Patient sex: M
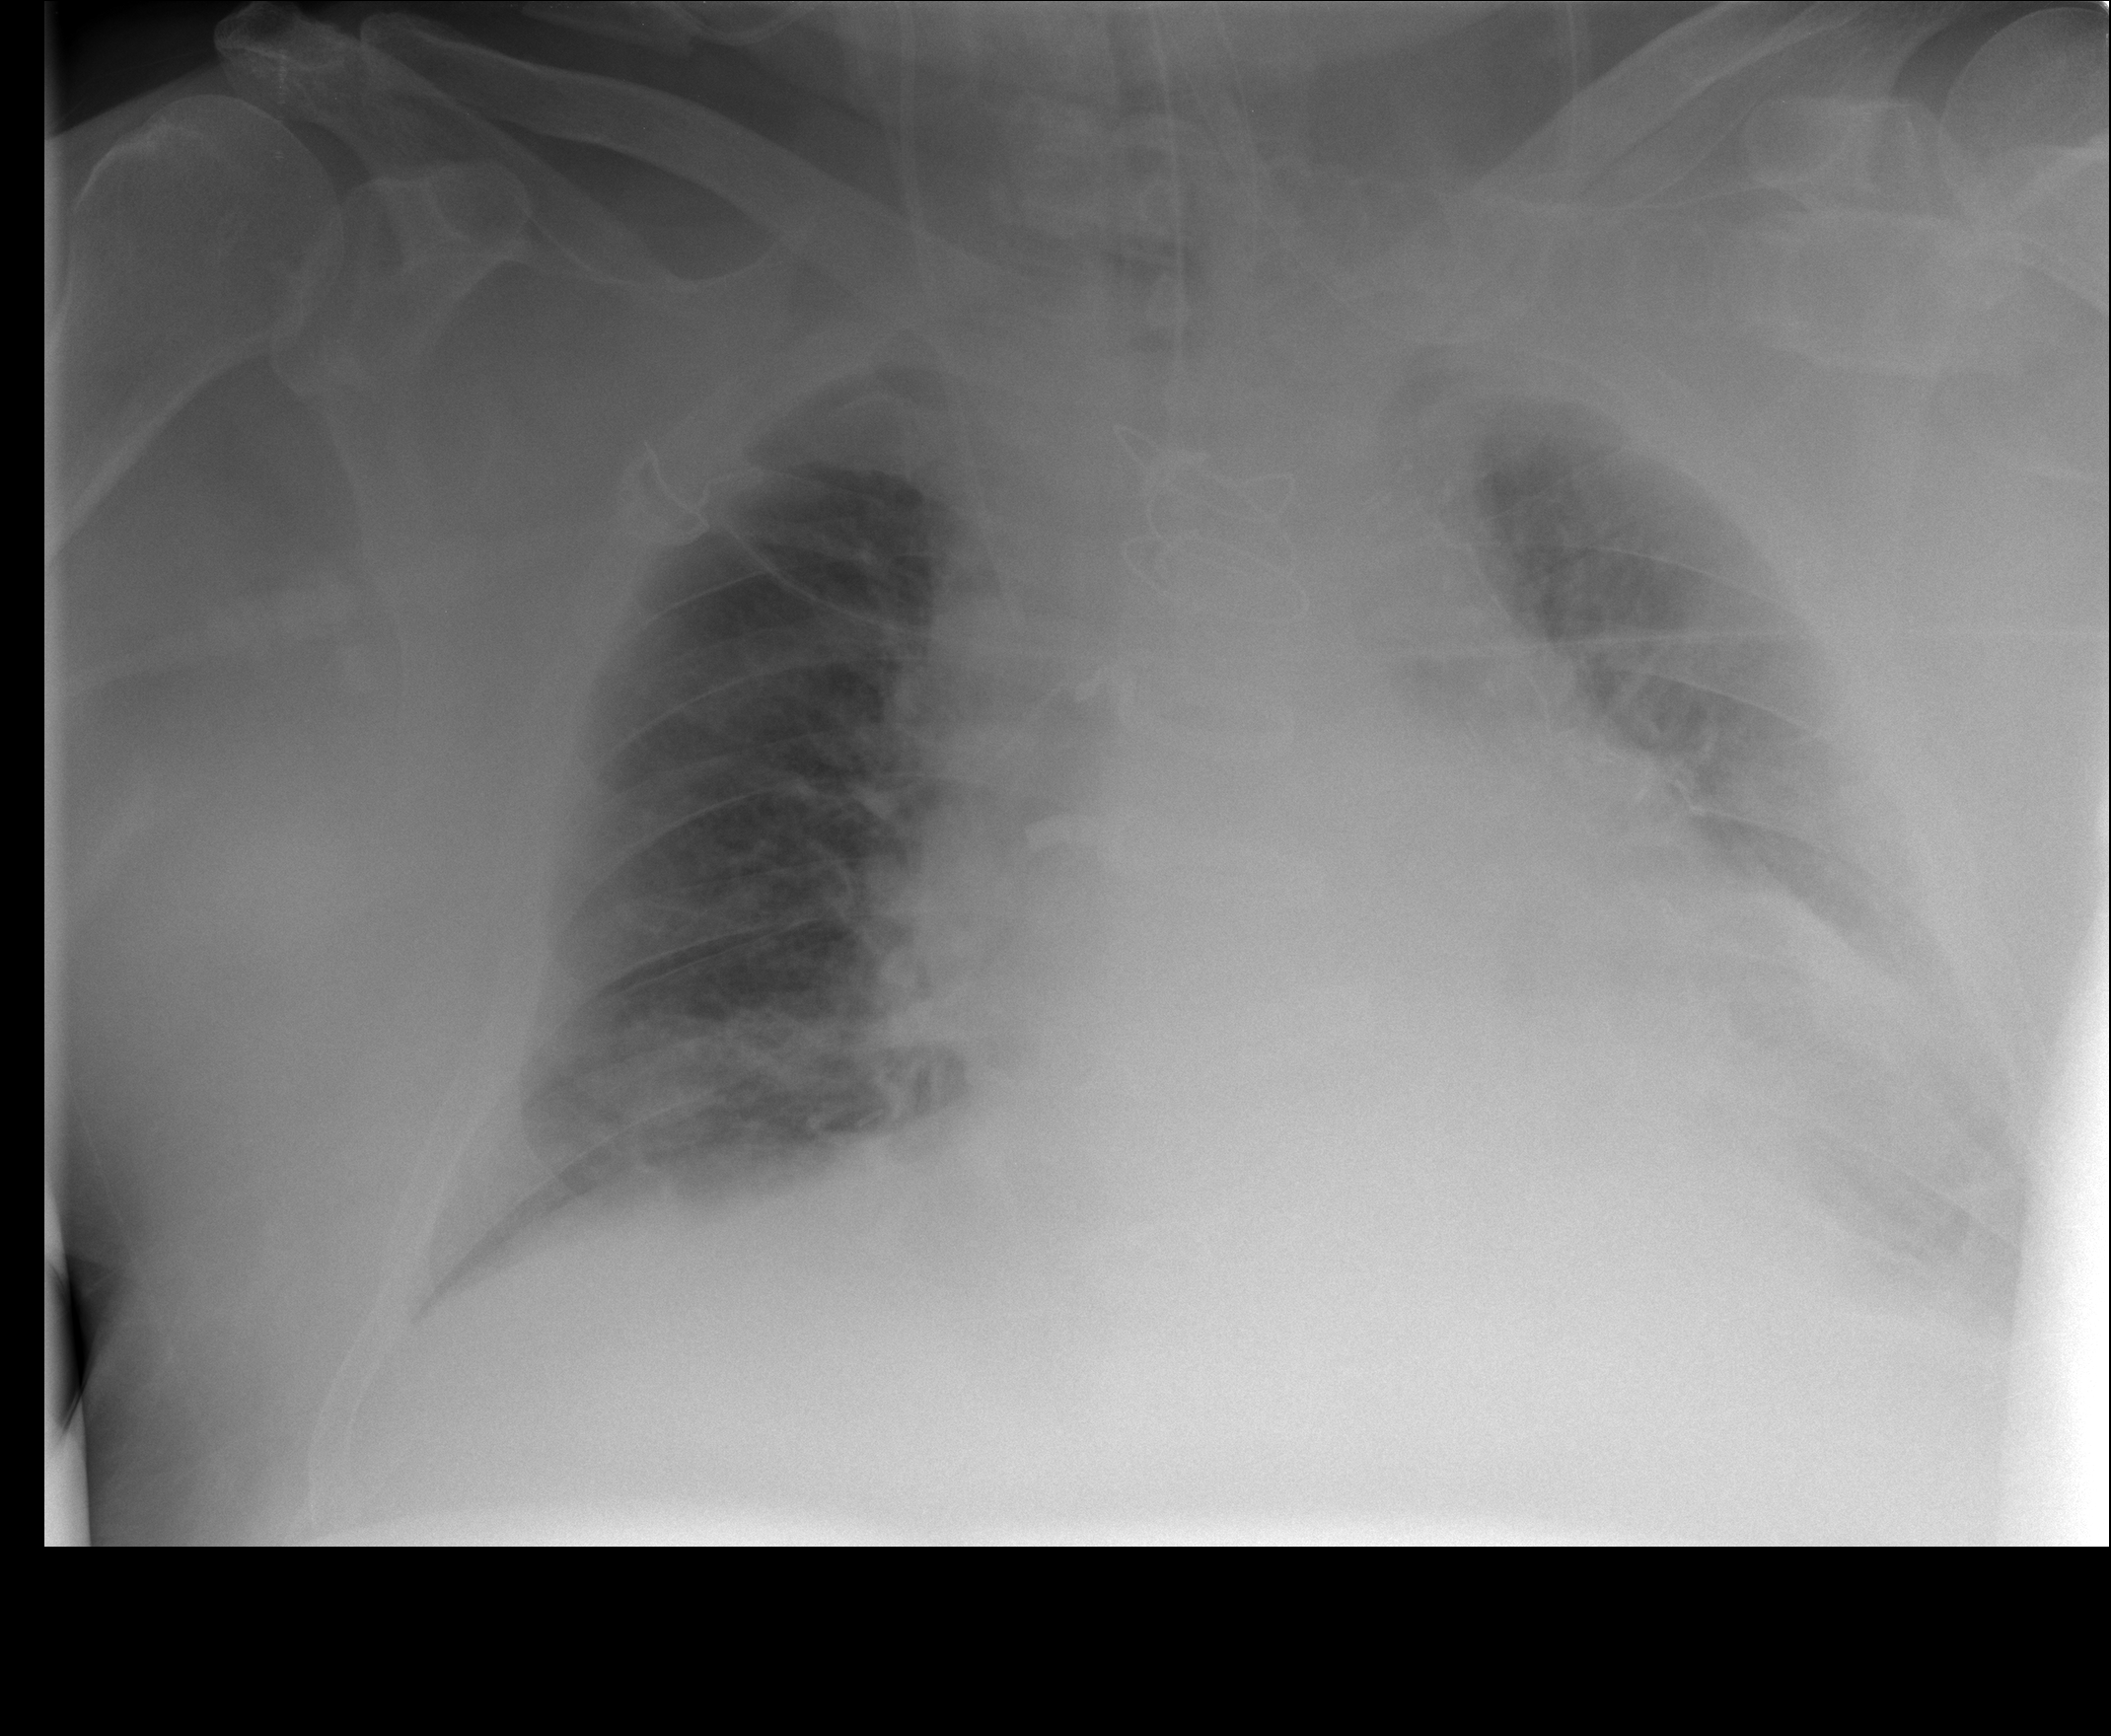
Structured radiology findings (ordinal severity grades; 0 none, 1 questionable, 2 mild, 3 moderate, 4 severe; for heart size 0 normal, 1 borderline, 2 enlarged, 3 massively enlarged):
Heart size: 2
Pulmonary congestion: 1
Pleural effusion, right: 0
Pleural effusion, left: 2
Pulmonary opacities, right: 0
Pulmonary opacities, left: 0
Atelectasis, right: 2
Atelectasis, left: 2